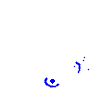
Particle: kaon